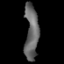
Tissue: prostate
Cell type: T cells
Senescence score: 0.7102
Nuclear area (px): 731
Mean DAPI intensity: 102.293